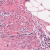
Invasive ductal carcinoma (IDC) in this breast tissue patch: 0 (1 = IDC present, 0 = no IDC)